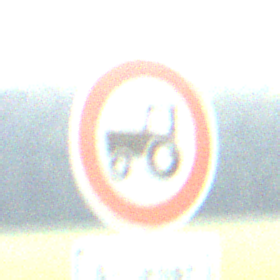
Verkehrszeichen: VerbotKraftfahrzeugeZuegeNichtSchneller25
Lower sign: PersonengruppenFrei1
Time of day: SunriseSunset
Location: Outdoor (Nature)
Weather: PartlyCloudy
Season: NotSpecified
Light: Natural